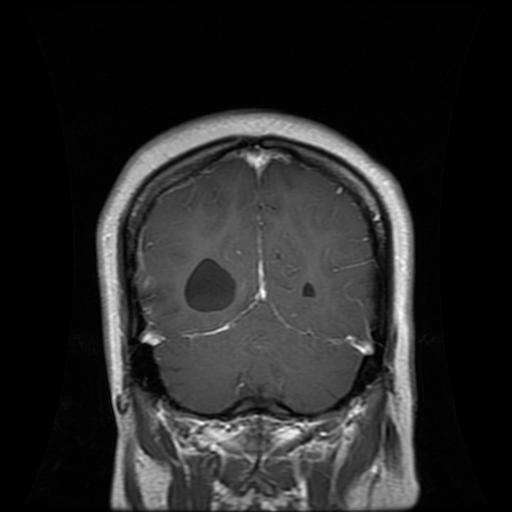
Label: glioma